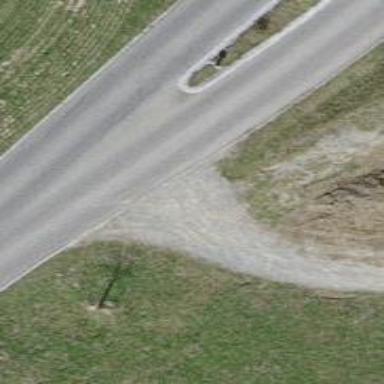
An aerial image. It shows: Paved residential road.